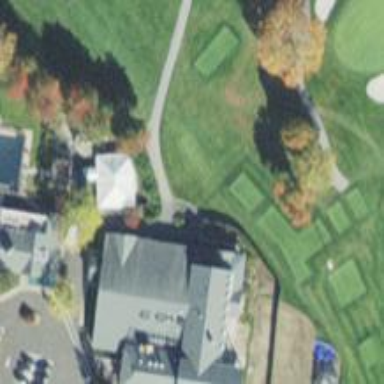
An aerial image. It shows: Pathway for golfing.